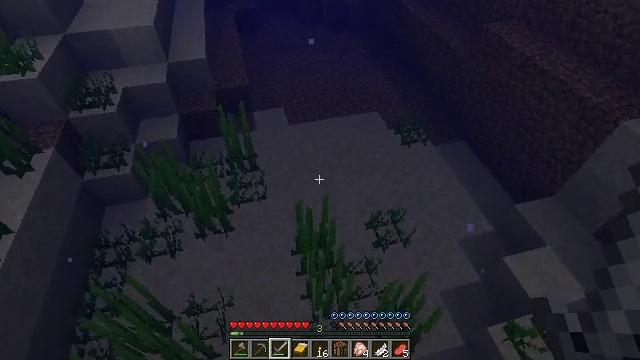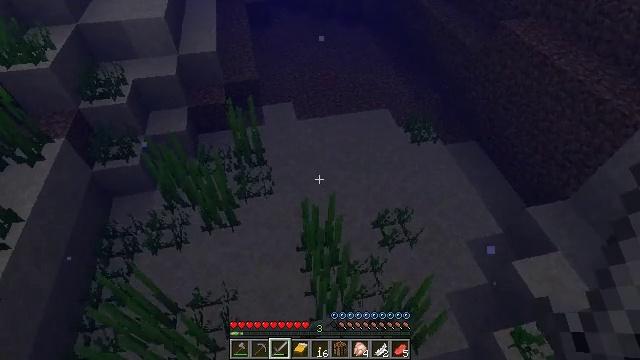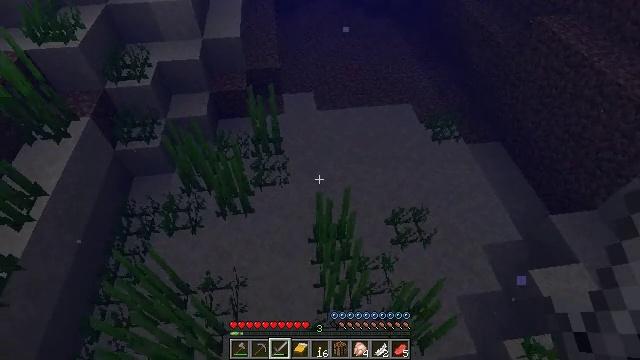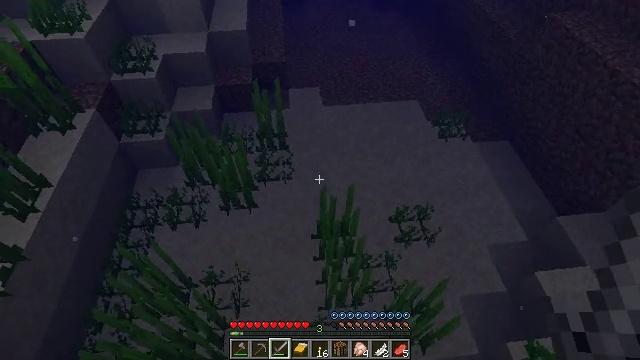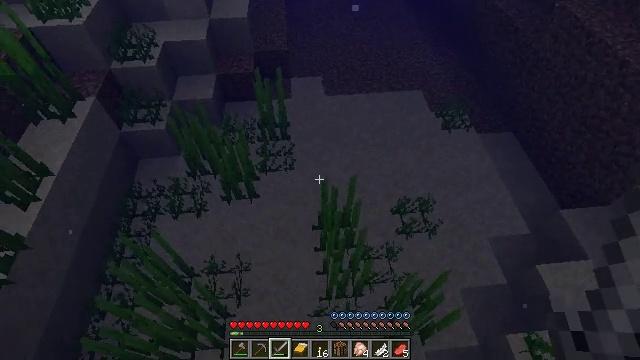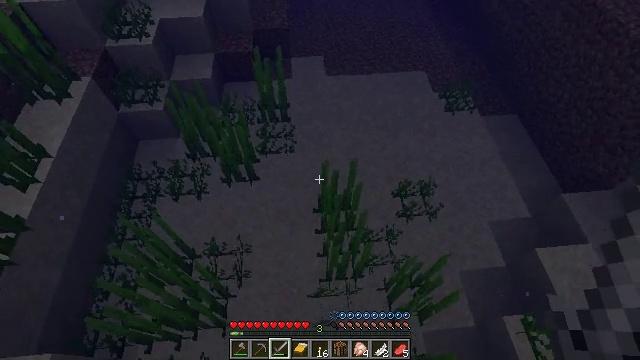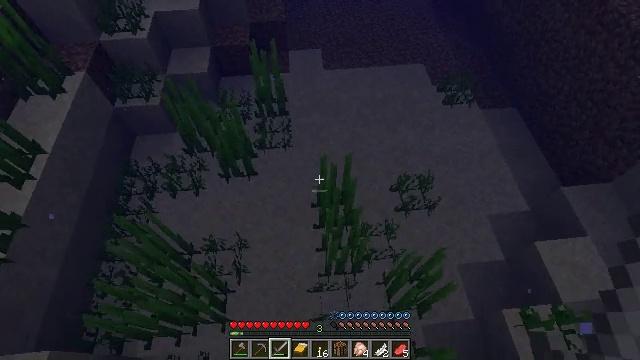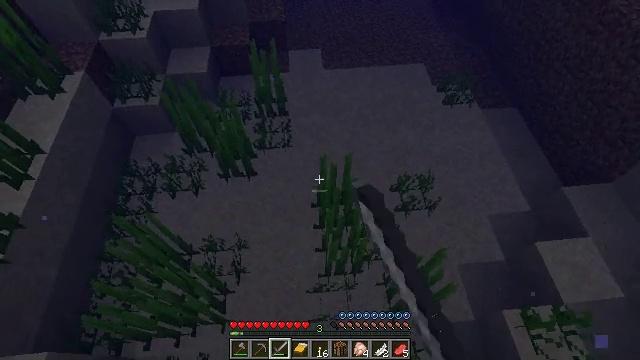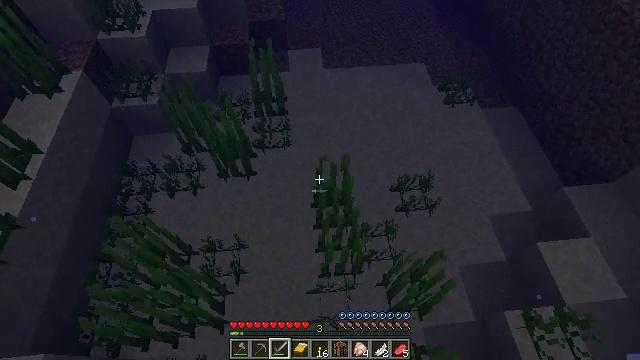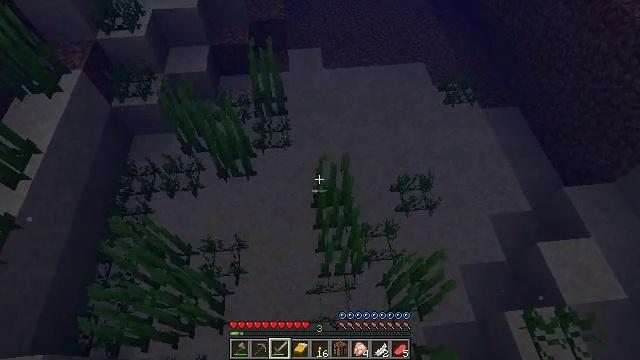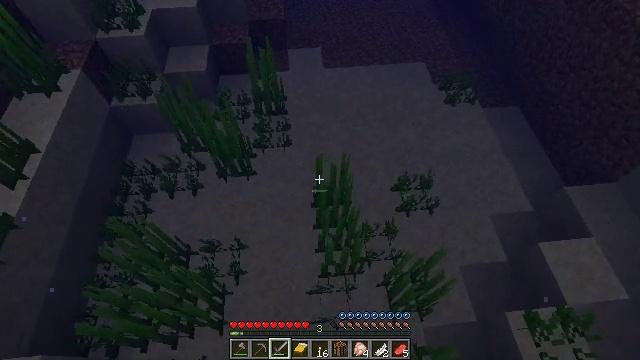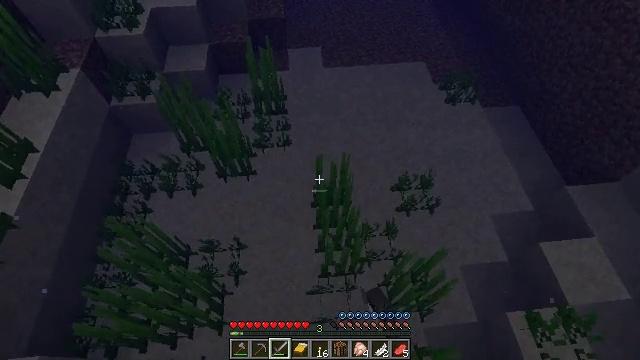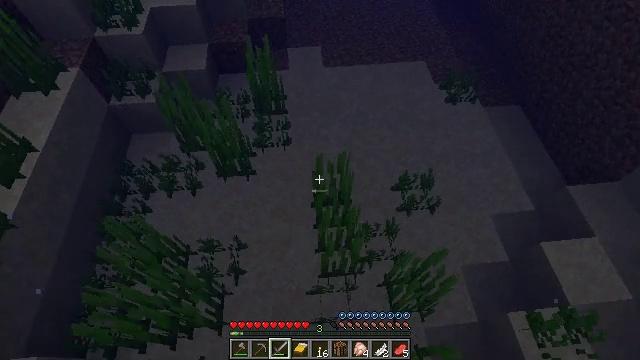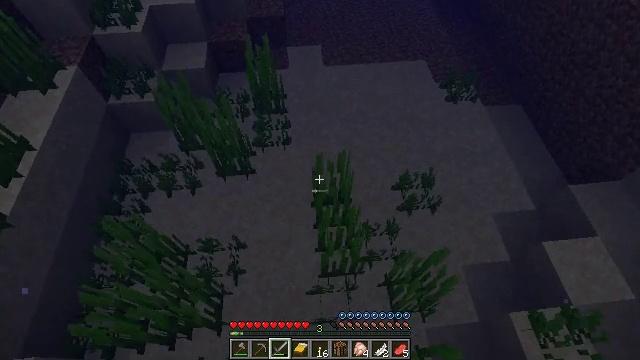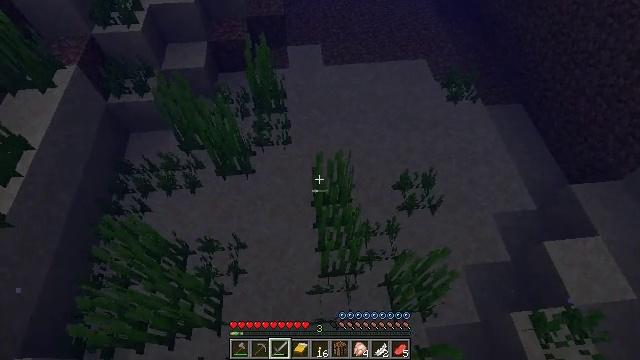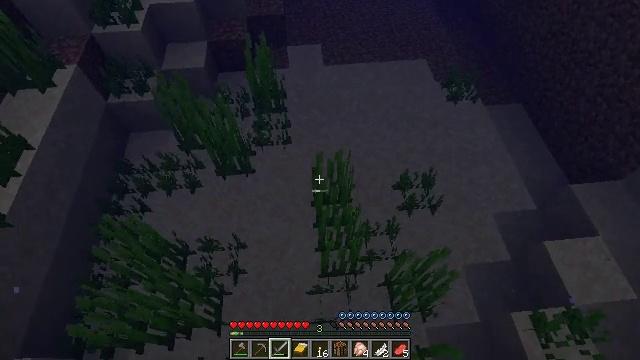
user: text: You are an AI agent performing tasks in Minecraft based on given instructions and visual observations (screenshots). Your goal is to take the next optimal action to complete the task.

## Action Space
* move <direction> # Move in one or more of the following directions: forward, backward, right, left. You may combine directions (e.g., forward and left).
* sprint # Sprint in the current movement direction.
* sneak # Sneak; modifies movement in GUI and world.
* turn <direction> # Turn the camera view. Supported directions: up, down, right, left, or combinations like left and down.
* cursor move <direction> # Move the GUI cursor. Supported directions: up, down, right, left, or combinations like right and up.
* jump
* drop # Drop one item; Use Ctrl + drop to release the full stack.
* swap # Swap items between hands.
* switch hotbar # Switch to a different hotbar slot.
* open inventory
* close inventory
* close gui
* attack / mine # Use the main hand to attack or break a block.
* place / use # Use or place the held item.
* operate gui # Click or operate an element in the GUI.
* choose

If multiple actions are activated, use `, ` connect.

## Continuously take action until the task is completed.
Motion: motion action
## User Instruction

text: Combat the chicken.
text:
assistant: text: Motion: turn left
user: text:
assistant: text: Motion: turn left and down
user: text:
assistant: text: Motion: turn left
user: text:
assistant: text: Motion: turn down
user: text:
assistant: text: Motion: turn down
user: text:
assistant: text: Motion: turn down, attack / mine
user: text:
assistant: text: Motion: attack / mine
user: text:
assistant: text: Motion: attack / mine
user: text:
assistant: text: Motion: no_op
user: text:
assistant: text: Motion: attack / mine
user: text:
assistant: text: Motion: attack / mine
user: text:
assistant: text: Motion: attack / mine
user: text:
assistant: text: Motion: attack / mine
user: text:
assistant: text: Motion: attack / mine
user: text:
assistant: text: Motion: attack / mine
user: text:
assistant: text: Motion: no_op
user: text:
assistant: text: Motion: turn right and up
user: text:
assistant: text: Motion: turn right and up
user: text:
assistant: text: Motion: turn right and up
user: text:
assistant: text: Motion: turn right and up
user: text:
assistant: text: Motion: move forward, turn right and up, jump
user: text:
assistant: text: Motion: move forward, turn right and up, jump
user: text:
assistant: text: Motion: move forward, turn right and up, jump
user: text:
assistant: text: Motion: move forward, turn right and up, jump
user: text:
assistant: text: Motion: move forward, turn right, jump
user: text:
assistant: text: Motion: move forward, jump
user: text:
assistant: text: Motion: move forward, jump
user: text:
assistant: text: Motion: move forward, jump
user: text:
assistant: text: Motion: move forward, jump
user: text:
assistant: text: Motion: move forward, jump